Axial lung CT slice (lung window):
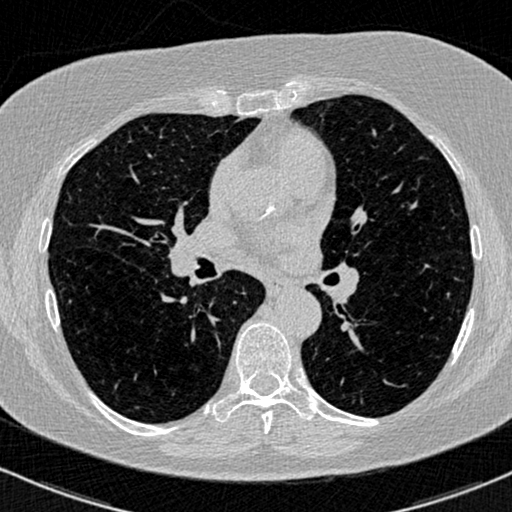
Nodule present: no